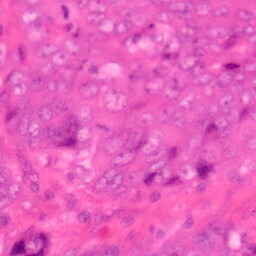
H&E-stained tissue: Colon